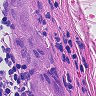
Metastatic tissue present: yes